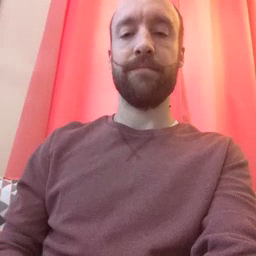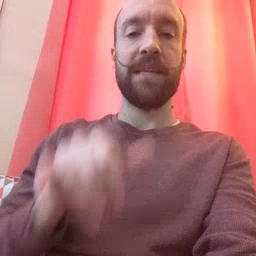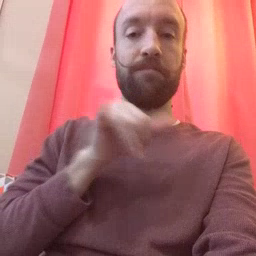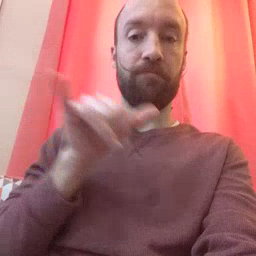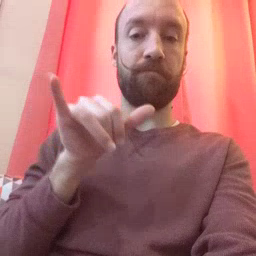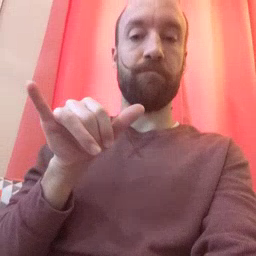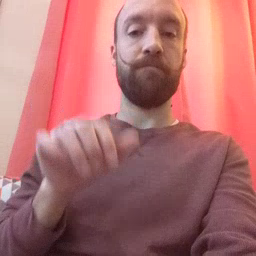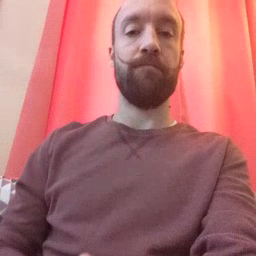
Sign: same